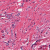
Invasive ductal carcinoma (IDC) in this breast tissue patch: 0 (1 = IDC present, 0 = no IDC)